Question: I'm experimenting with BEM syntax on a project that uses SCSS. My editor is Sublime Text 3 and I'm using SCSS syntax highlighting.
The problem I'm experiencing is that when I nest using the '&' parent selector as per <URL>, Sublime highlights it red. Here is an example:

The code compiles fine, I'd just prefer that Sublime not flag these as errors.
Can anyone help config Sublime to do just that?
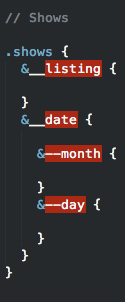
Answer: I suggest using the <URL>, your code looks like this:

with no errors (green is a class name, and '&' is recognized as a special SASS/SCSS symbol). I'm not sure what package you're currently using for SCSS highlighting, but it obviously doesn't recognize the leading '--' characters, or anything following leading '__' characters, as valid. Switching over to the new syntax highlighting package should help.